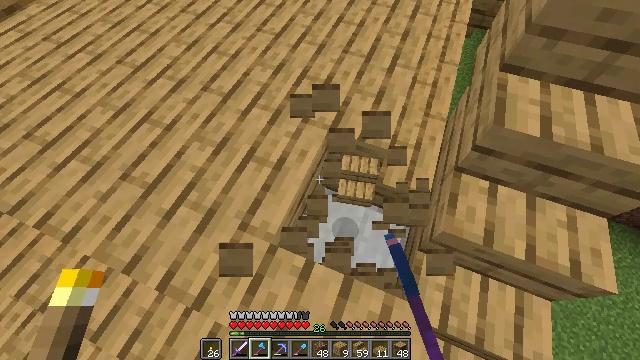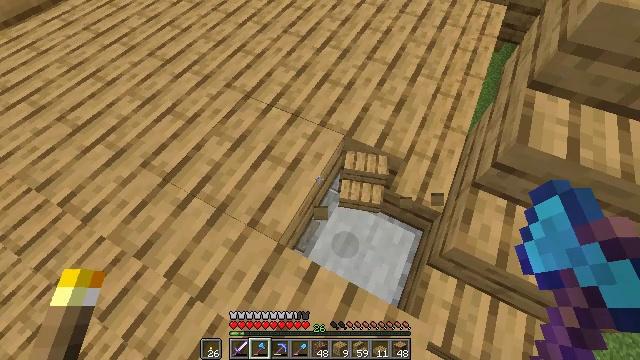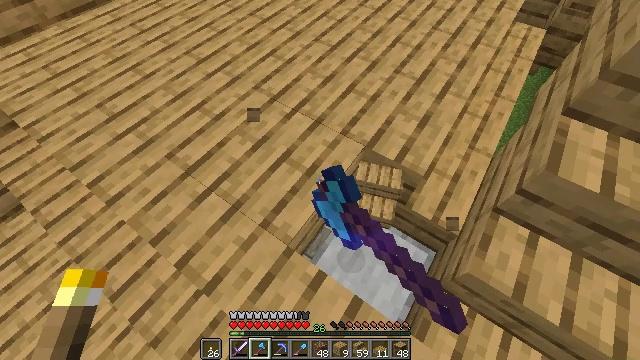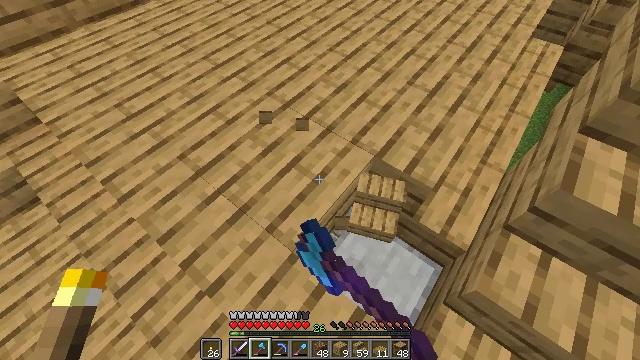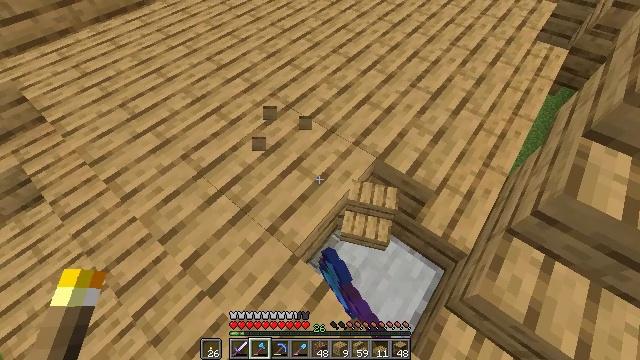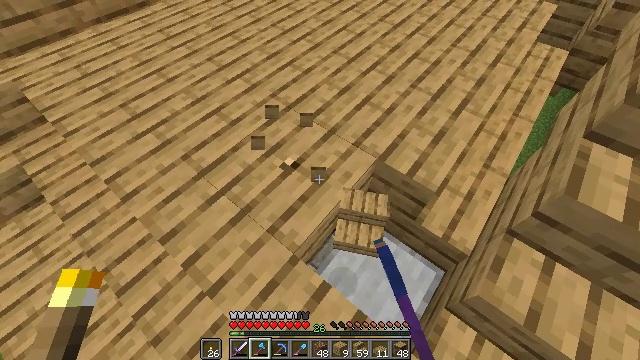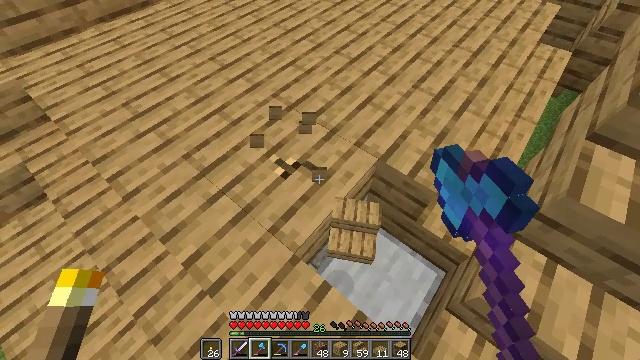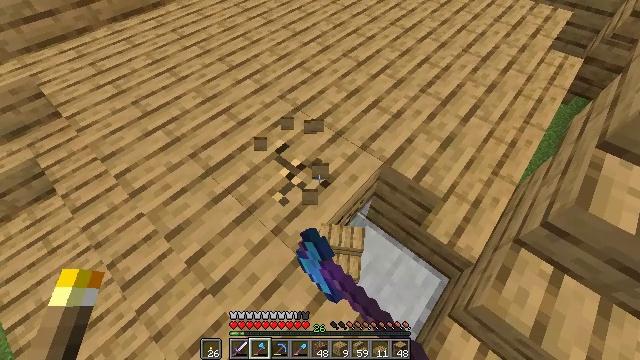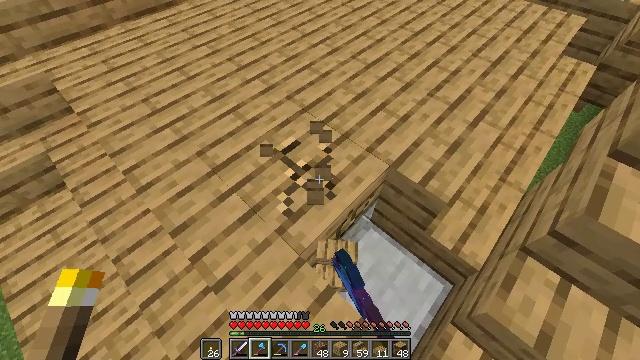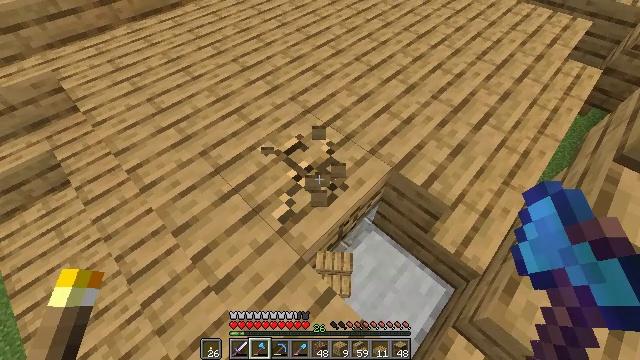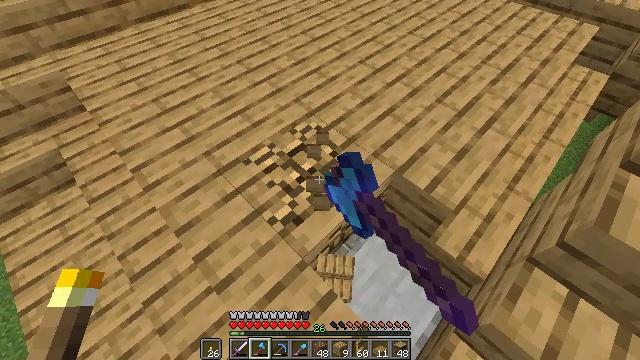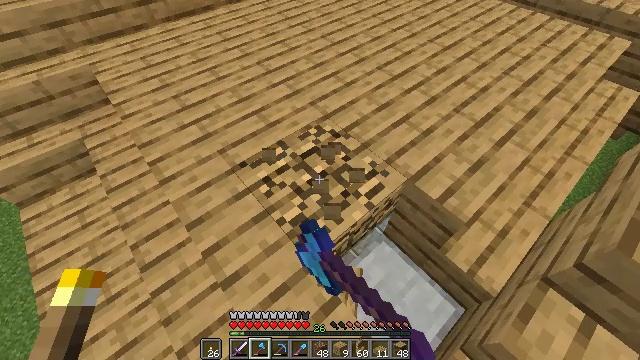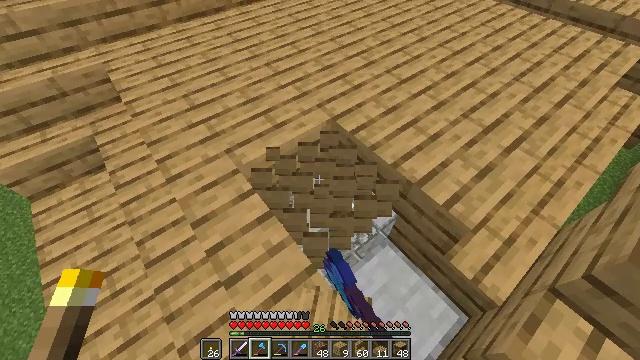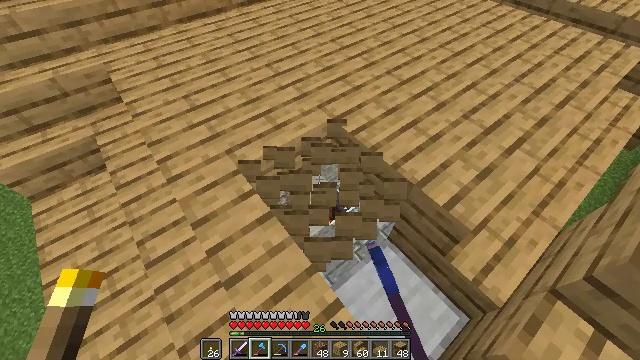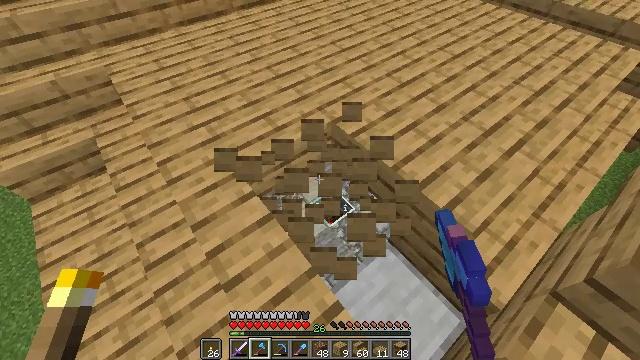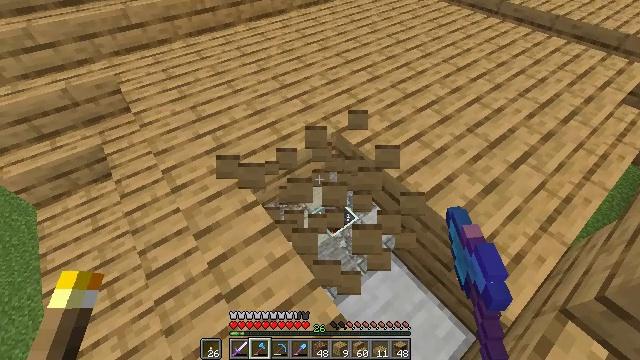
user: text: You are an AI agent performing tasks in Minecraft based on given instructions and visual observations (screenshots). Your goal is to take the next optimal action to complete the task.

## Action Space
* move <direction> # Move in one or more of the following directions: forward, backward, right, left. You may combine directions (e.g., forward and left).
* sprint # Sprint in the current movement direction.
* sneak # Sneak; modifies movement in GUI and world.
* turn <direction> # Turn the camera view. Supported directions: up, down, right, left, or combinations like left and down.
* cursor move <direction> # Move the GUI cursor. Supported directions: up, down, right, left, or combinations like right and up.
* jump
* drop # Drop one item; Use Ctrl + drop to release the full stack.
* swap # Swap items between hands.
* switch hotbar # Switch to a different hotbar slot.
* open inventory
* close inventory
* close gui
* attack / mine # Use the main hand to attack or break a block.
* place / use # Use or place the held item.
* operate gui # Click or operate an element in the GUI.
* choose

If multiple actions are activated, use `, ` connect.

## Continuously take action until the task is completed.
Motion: motion action
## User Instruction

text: Remove the oak slab to gather resources.
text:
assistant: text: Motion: turn left, attack / mine
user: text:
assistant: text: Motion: turn left and up, attack / mine
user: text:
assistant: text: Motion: turn left and up, attack / mine
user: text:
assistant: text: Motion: attack / mine
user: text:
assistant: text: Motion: attack / mine
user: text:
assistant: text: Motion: attack / mine
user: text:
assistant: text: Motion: turn left, attack / mine
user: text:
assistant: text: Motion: turn left, attack / mine
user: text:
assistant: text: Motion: attack / mine
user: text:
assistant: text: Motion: turn left, attack / mine
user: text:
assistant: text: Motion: turn left, attack / mine
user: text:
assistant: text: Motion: turn left, attack / mine
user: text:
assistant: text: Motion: attack / mine
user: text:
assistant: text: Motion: attack / mine
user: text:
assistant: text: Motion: move forward and move left, turn left and up, attack / mine
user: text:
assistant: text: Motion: move forward and move left, turn left and up, attack / mine
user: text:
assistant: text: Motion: move forward and move left, attack / mine
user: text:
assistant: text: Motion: attack / mine
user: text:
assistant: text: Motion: attack / mine
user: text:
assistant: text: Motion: attack / mine
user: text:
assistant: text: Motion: attack / mine
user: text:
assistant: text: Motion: attack / mine
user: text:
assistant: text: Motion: attack / mine
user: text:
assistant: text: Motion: attack / mine
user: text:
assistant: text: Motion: attack / mine
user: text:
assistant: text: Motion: attack / mine
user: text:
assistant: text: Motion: move forward, attack / mine
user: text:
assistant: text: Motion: move forward and move left, attack / mine
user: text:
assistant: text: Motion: move forward and move left, turn left and up, attack / mine
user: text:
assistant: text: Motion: move forward and move left, attack / mine